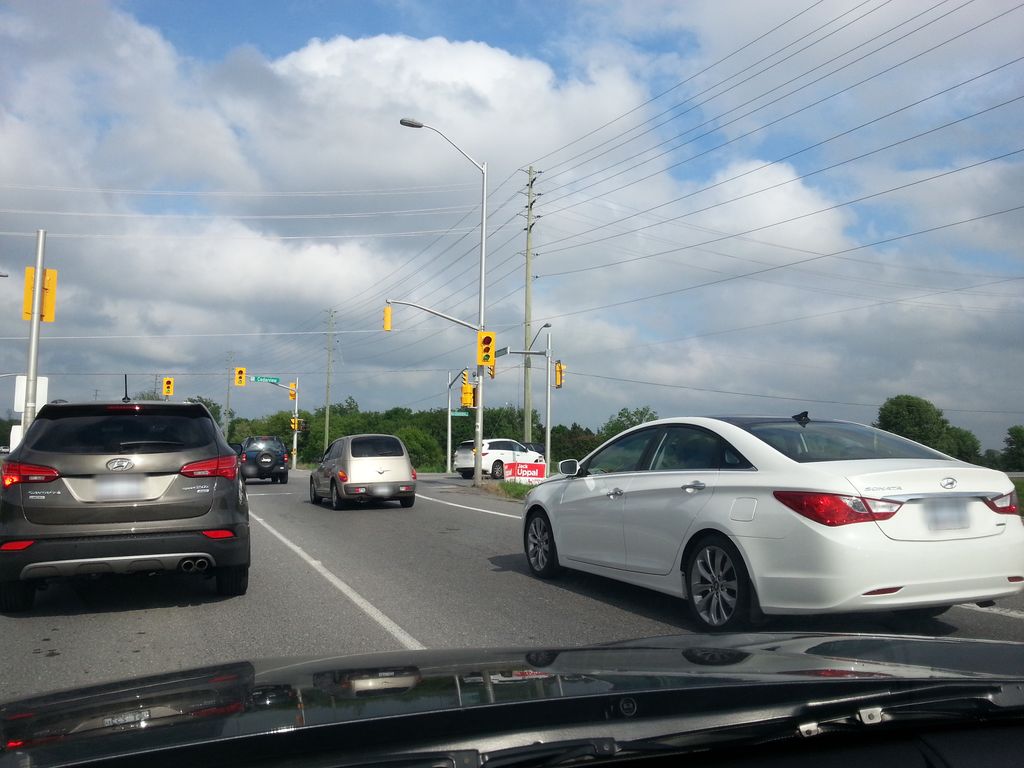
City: ottawa-gatineau